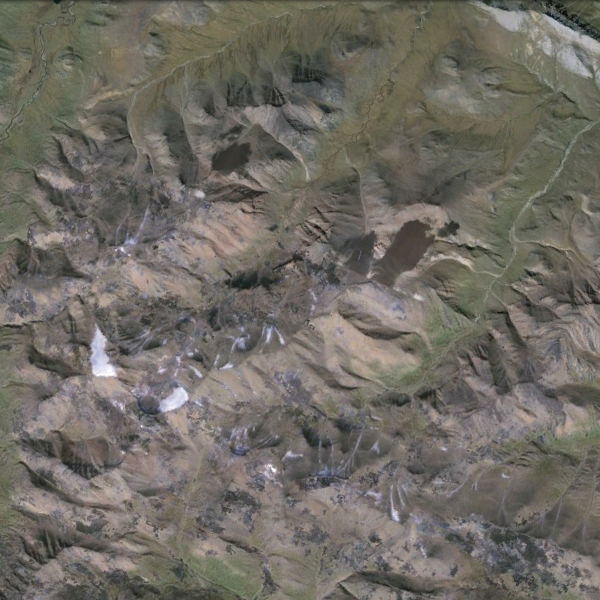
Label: Mountain